Question: I have a weird memory problem in PHP. I think something is only allowing an array to be a maximum of 0.25M. It appears the script is only using up to around 6M before it crashes.
Here's the output from xdebug:

Here's the function it is calling. The result of the sql query is about 800 rows of text.
'''
public function getOptions(){
$sql = "select Opt,
Code,
Description
from PCAOptions";
$result = sqlsrv_query($this->conn,$sql);
$arrayResult = array();
echo ini_get('memory_limit'); //this confirms that my memory limit is high enough
while($orderObject = sqlsrv_fetch_object($result,'PCA_Option')){
array_push($arrayResult, $orderObject);
}
return $arrayResult;
}
'''
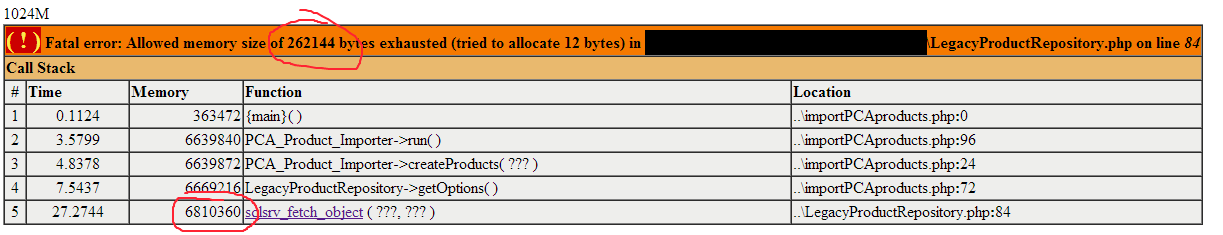
Answer: So, I don't know how or why this worked, but I fixed the problem by commenting out these two lines from my .htaccess file:
'''
# php_value memory_limit 1024M
# php_value max_execution_time 18000
'''
I did this because I noticed phpinfo() was returning different values for these settings in the two columns "master" and "local".
My php.ini had memory_limit=512M and max_execution_time=3000, whereas my .htacces file had the above values. I thought .htaccess would just override whatever was in php.ini but I guess it caused a conflict. Could this be a possible bug in php?